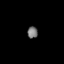
Tissue: lung
Cell type: Endothelial cells
Senescence score: 0.5404
Nuclear area (px): 119
Mean DAPI intensity: 117.571